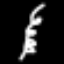
Label: squiggle